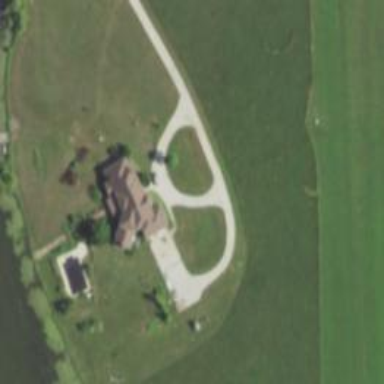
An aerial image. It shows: Driveway.